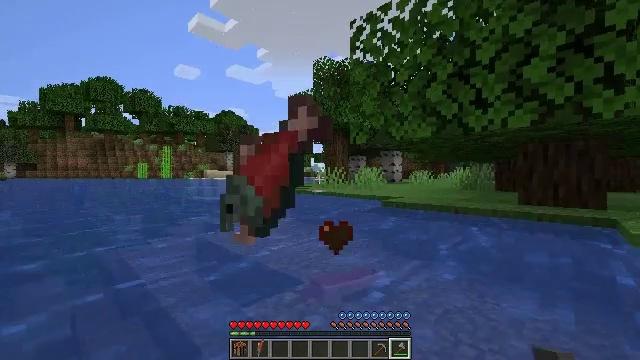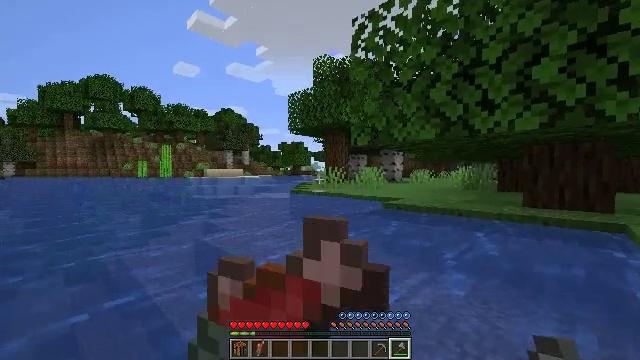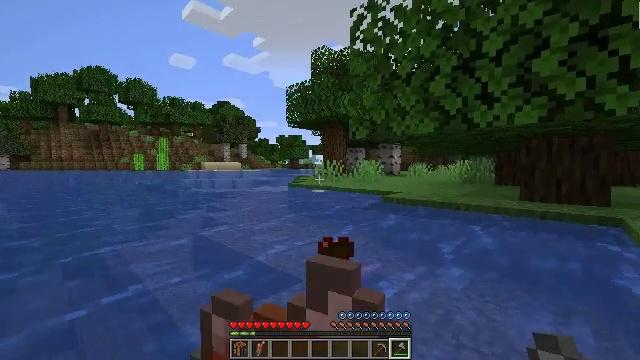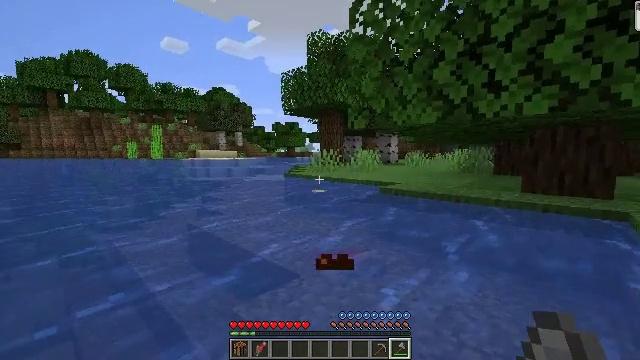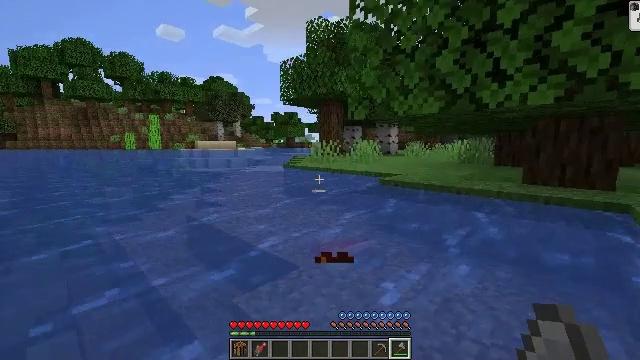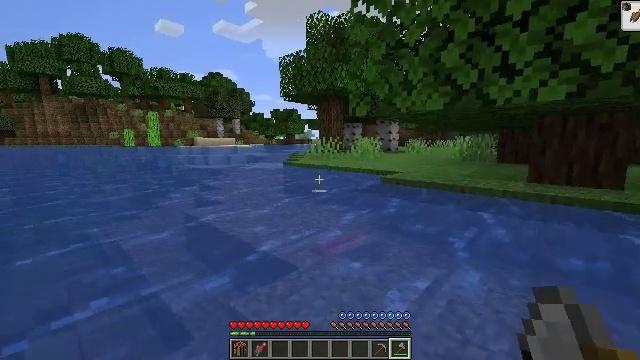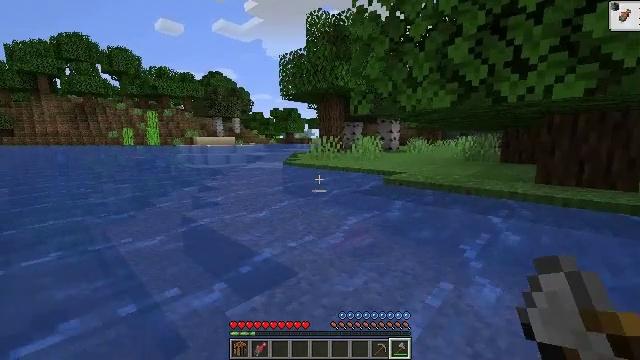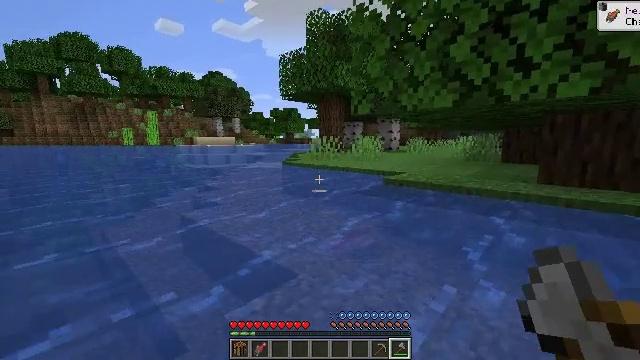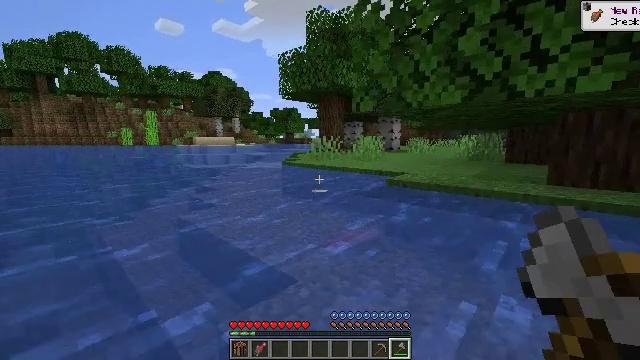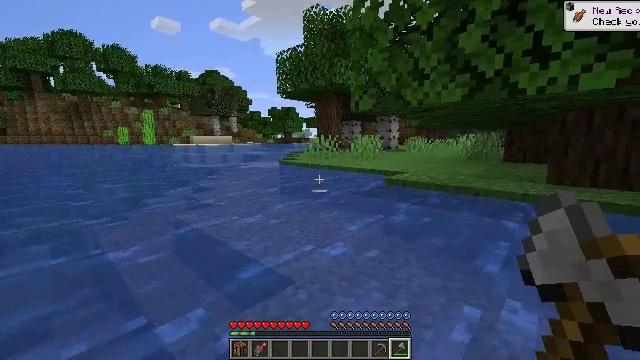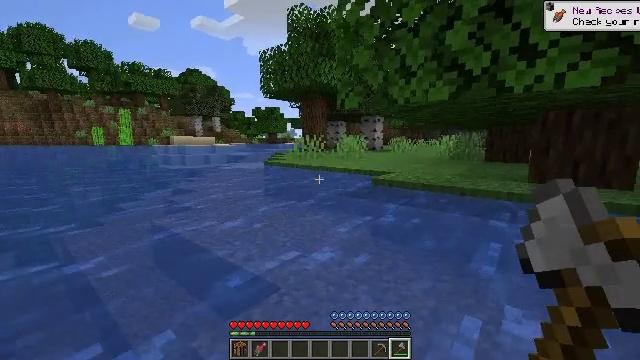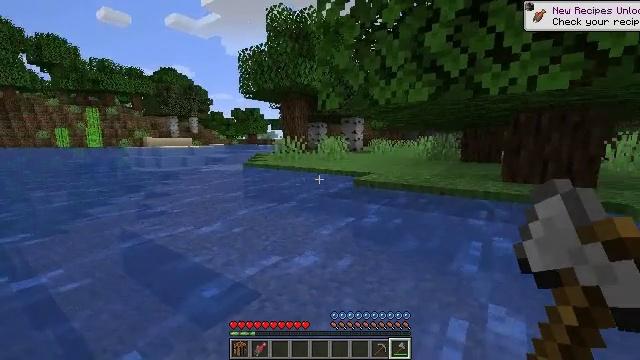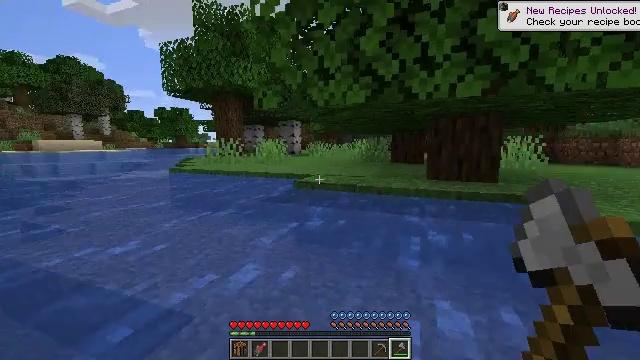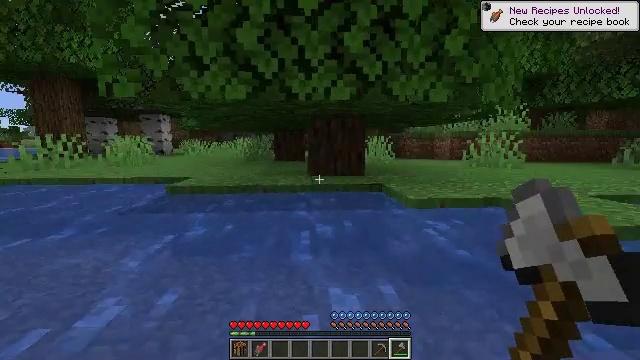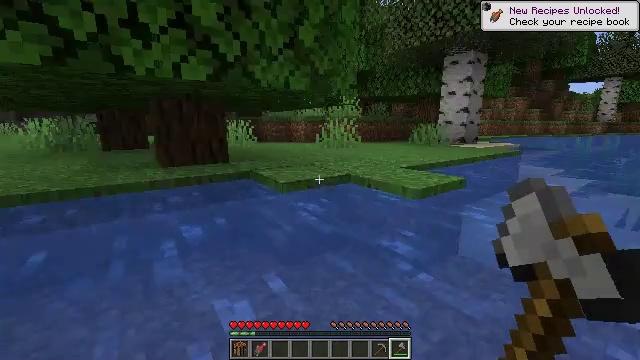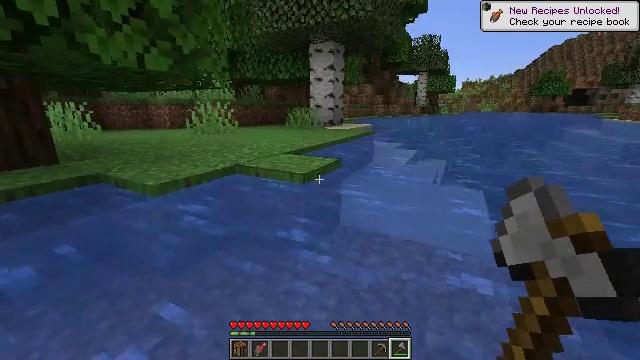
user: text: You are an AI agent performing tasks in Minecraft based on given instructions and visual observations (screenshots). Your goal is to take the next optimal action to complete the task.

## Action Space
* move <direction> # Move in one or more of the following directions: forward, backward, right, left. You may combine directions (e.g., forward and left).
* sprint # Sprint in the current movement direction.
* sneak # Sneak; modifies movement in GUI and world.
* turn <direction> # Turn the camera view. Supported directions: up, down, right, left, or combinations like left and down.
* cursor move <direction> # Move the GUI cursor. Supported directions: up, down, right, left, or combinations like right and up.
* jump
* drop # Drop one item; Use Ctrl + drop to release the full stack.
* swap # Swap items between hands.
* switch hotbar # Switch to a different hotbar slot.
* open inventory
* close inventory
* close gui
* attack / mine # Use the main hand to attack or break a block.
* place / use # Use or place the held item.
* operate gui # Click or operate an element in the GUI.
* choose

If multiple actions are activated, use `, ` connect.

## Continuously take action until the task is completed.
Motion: motion action
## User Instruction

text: Hunt fish.
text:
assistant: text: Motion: move forward
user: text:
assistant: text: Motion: move forward, turn down
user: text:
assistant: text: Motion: move forward, turn down
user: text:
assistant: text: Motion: move forward, turn down
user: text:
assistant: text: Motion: move forward
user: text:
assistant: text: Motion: move forward
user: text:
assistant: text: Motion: move forward
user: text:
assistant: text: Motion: move forward
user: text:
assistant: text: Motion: move forward
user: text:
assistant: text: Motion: move forward, turn right
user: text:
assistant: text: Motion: move forward, turn right
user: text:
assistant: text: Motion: move forward, turn right
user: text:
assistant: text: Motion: move forward, turn right, jump
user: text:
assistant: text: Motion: move forward, turn right and down, jump
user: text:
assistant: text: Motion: move forward, turn right and down, jump
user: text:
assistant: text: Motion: move forward, jump
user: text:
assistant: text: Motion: move forward, jump
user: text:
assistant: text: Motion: move forward
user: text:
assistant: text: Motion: move forward
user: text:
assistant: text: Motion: move forward and move left
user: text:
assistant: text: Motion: move forward and move left
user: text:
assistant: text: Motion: move forward and move left
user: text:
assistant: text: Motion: move forward and move left, turn right and down
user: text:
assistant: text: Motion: move forward and move left, turn right
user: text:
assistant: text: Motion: move forward, turn right
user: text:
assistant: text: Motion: move forward, turn right
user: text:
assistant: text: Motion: move forward
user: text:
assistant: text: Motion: move forward
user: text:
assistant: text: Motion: move forward
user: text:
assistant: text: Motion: move forward